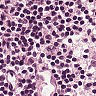
Metastatic tissue present: no